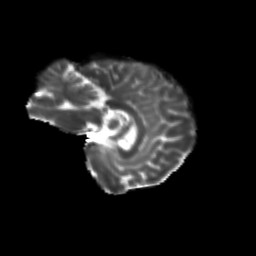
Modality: T2w
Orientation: sagittal
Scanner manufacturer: siemens
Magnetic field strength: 3 T
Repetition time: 9.2 s
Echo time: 0.084 s